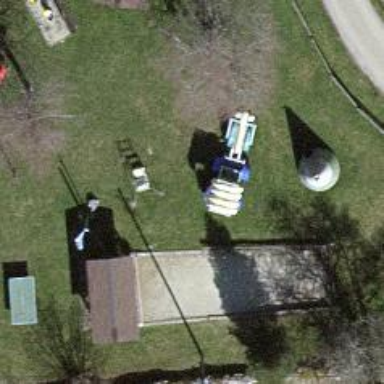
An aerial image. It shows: Playground featuring horse-themed playhouse.